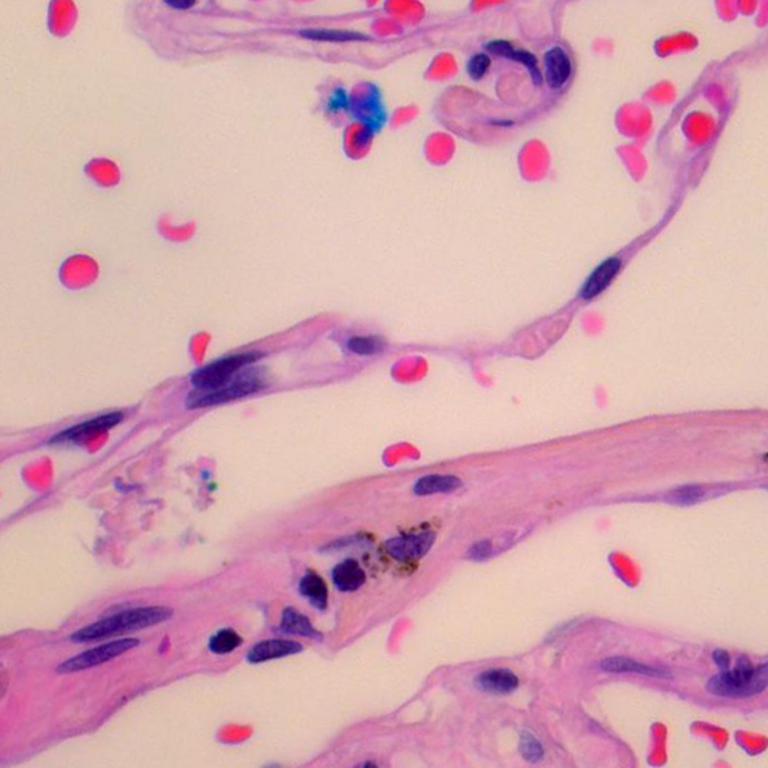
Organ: lung
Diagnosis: benign